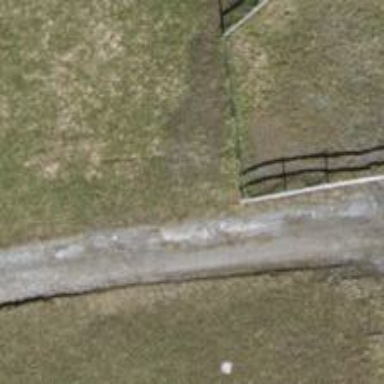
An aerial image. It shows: Service road with grade2 tracktype.